Aerial crown-view tile of a tropical tree (Barro Colorado Island, Panama), acquired 20250414:
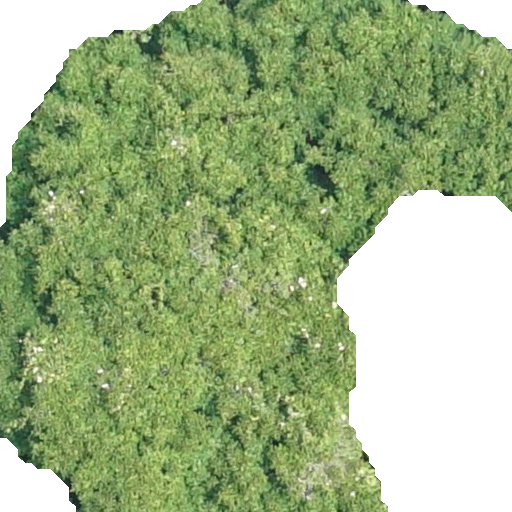
Species: Tachigali panamensis
GBIF accepted scientific name: Tachigali panamensis
Crown area: 354.53 m²